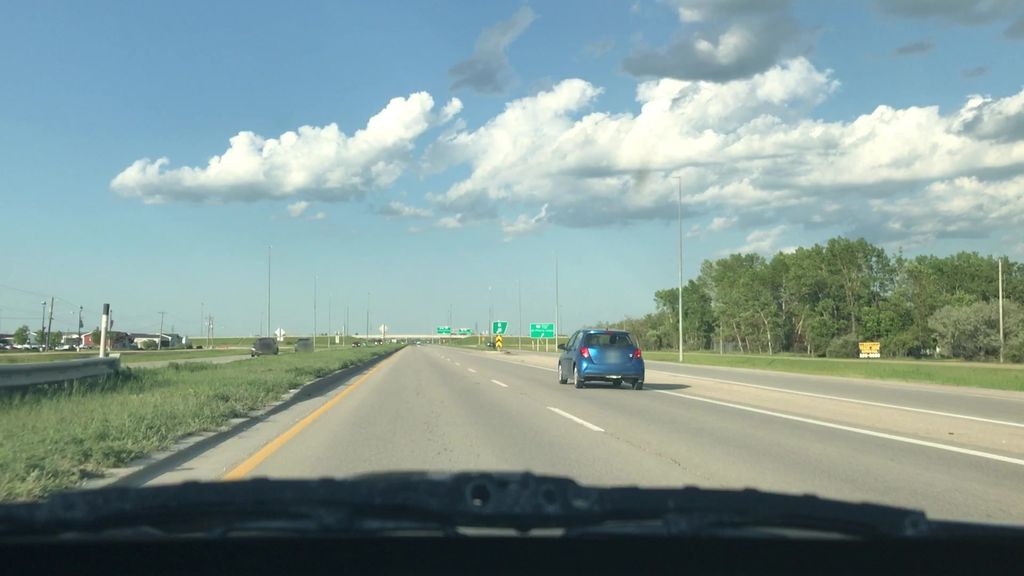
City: winnipeg